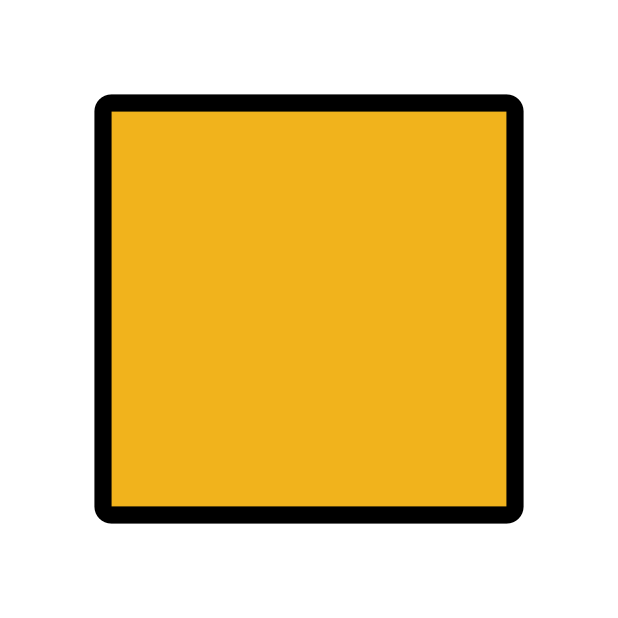
Emoji: 🟧
Name: large orange square
Unicode: 0x1f7e7